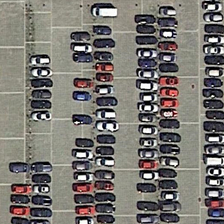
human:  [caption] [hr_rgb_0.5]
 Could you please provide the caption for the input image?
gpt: many cars in different colors are in a parking lot .

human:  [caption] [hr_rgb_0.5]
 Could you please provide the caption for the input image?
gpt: many cars in different colors are in a parking lot .

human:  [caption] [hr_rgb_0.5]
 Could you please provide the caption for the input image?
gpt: many cars in different colors are in a parking lot .

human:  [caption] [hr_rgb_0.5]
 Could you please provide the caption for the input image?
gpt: many cars in different colors are in a parking lot .

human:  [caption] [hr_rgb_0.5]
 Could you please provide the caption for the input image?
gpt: many cars in different colors are in a parking lot .